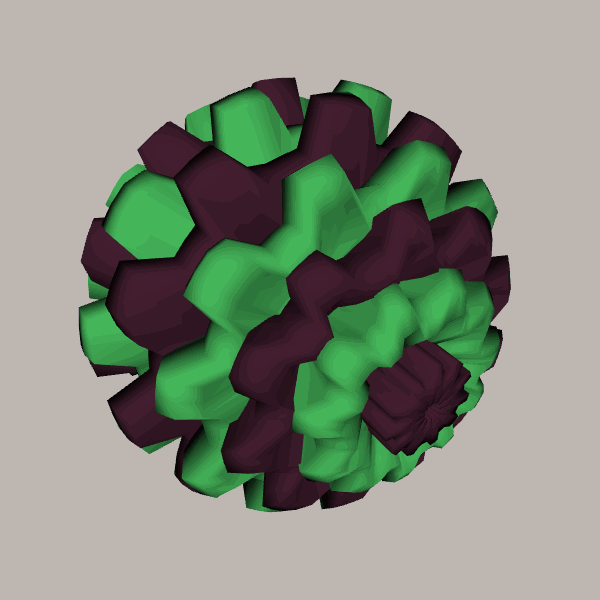
Background: light